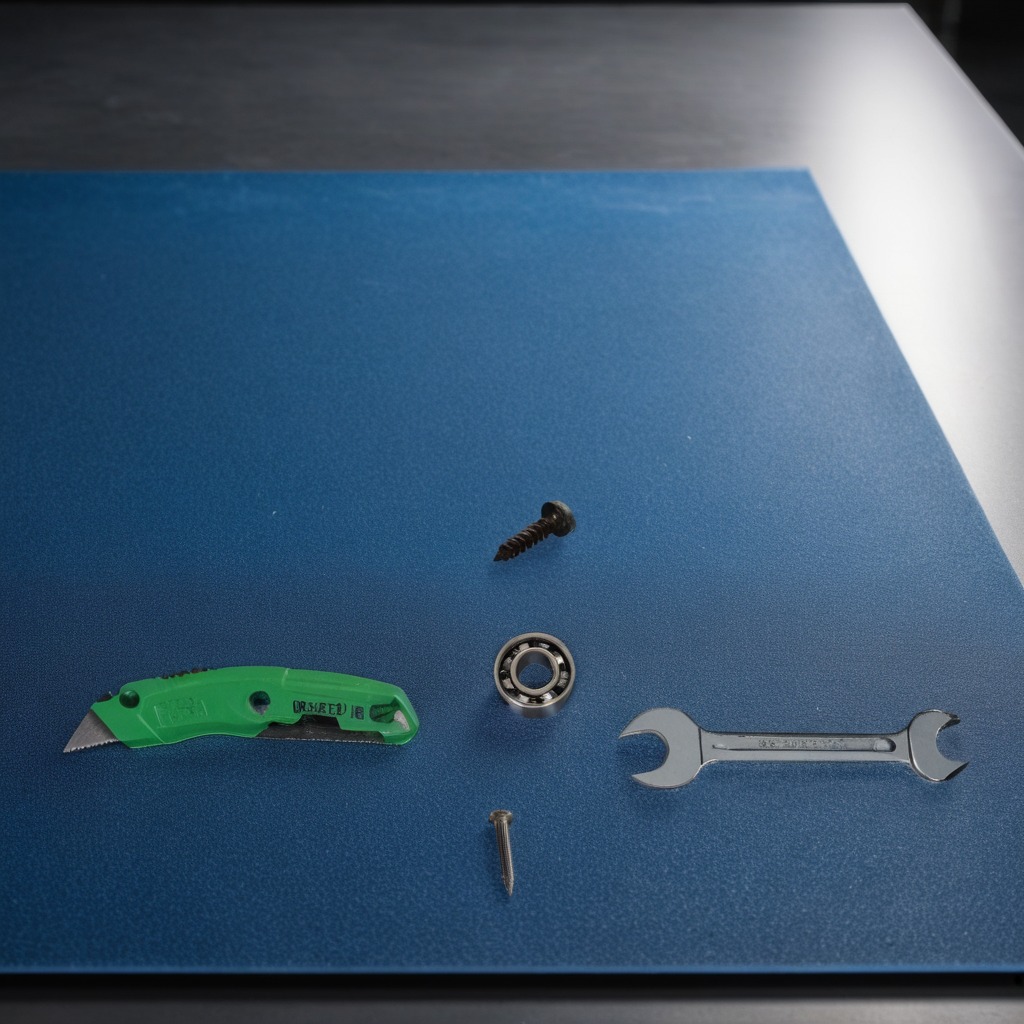
A ball bearing, a knife, a screw, an iron nail, and a wrench are lying on the granite tabletop.